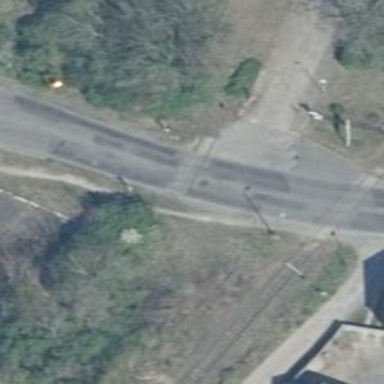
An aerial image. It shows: Level crossing along the railway.